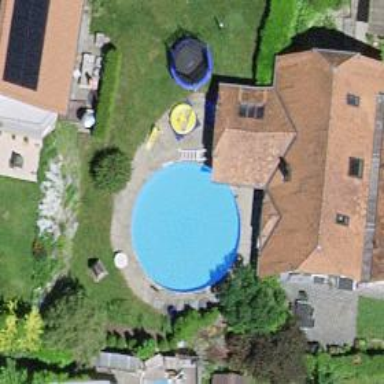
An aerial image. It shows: Swimming pool located in leisure land.